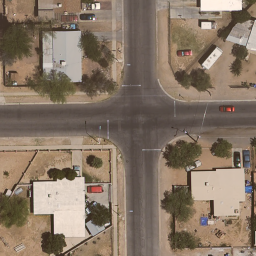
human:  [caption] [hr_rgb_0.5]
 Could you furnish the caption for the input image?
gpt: An intersection with only a few cars on the road .

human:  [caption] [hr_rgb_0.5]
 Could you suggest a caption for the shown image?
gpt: A busy intersection only with some houses and sands at the corners .

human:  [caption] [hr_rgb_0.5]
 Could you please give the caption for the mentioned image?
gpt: A busy intersection with only a few cars on the road .

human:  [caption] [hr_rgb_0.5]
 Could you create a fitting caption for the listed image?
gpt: An intersection with some houses and sands at the corners .

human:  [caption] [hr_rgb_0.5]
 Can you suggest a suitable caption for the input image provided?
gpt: An intersection with two roads vertical to each other .